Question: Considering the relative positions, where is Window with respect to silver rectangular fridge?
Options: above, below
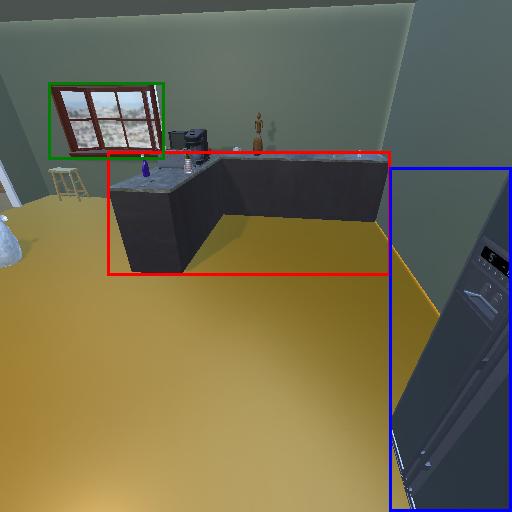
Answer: above